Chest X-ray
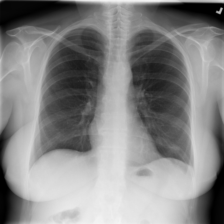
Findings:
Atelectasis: positive
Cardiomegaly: negative
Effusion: negative
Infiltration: negative
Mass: negative
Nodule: negative
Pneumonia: negative
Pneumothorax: negative
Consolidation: negative
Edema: negative
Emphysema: negative
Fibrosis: negative
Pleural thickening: negative
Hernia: negative